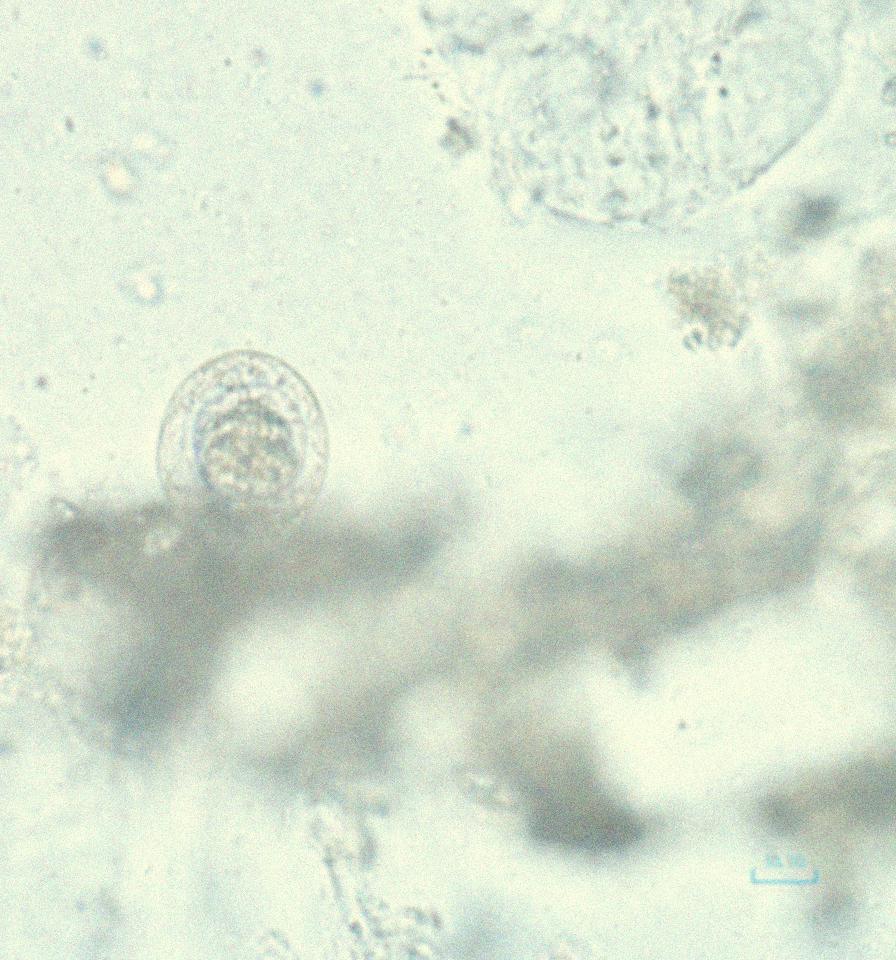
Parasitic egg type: Hymenolepis nana